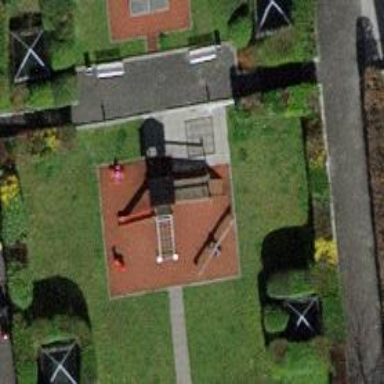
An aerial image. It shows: Playground area for leisure land.